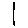
Label: line